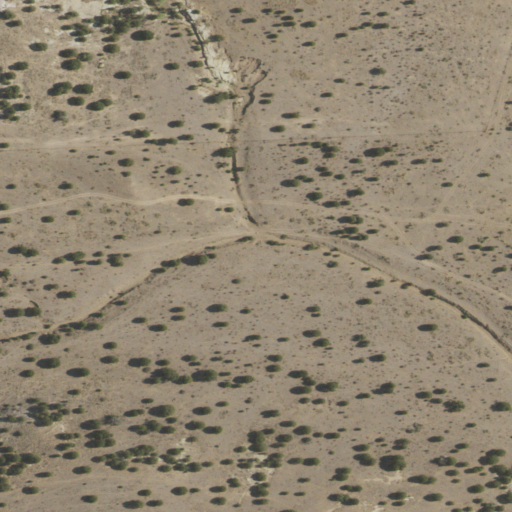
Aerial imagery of valley in New Mexico named Ellmore Canyon containing shrub and grassland